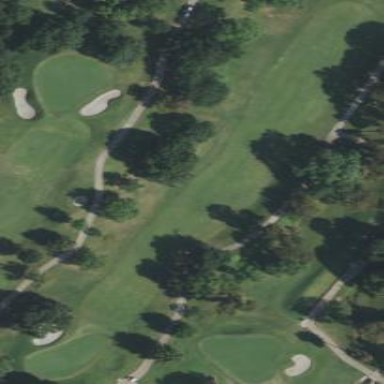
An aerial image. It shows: Grassy area serving as fairway for golf.